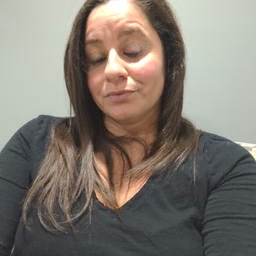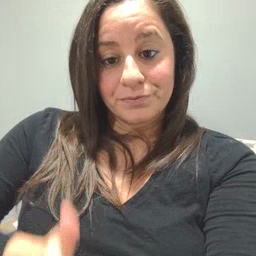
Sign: beside